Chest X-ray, PA view. Patient: 60 years old, sex M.
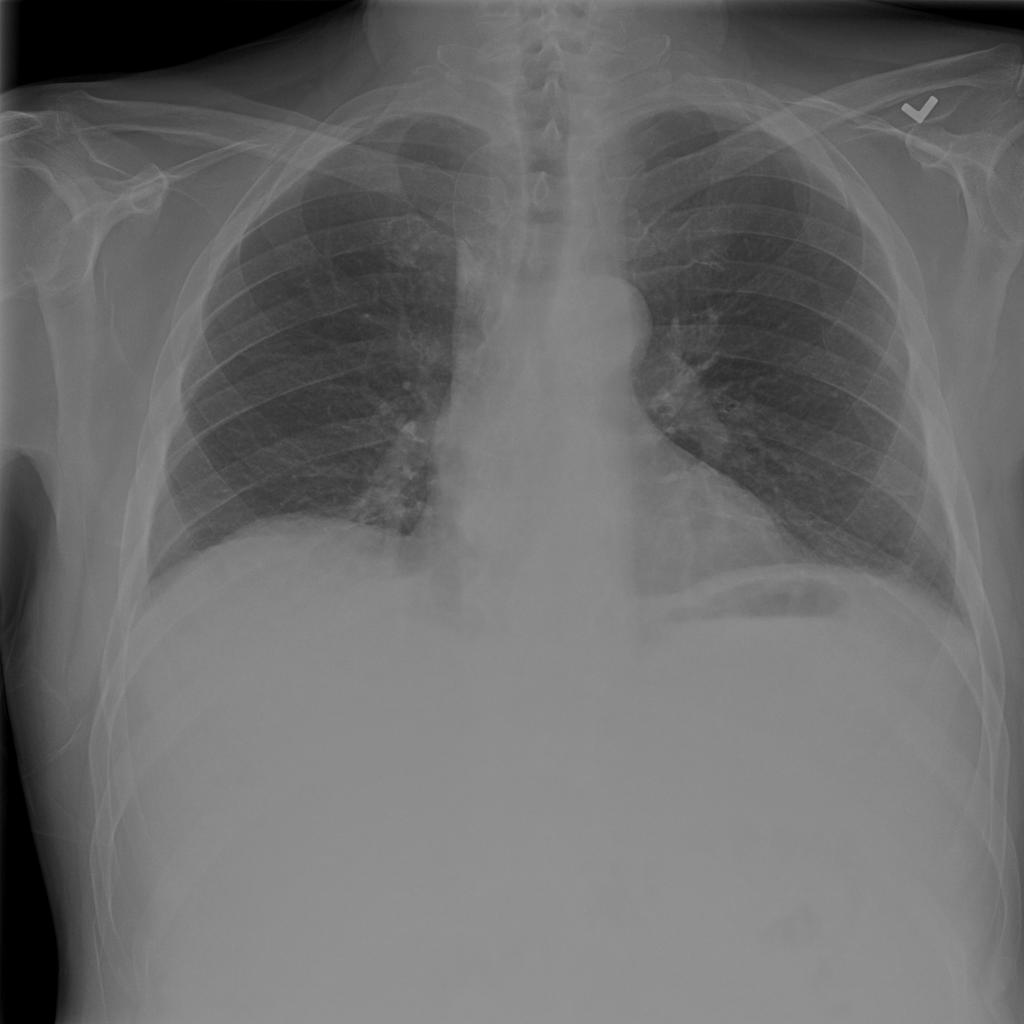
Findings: No Finding